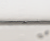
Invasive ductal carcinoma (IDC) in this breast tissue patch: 0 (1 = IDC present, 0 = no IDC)